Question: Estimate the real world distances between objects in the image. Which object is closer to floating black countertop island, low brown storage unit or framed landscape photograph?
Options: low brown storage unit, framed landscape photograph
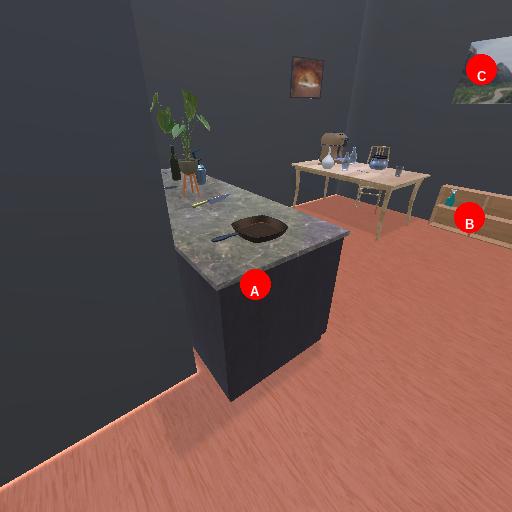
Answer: low brown storage unit